Question: I'm trying to create a matrix with 4 rows and 10 columns and display the leading 0 for all the single digit numbers that will randomly get generated later. This is what I would like it to look like:  My teacher gave me this snippet as a way to format the numbers:
'''
print('{:02}'.format(variable))
'''
But when I use this in my function, it gives me the error:
I reworked my code and was able to get the leading zero, but now the 4x10 matrix is just 40 ints side by side. Anyone able to give me some help and an explanation?
My code:
'''
def printMatrix(matrix):
for r in range(ROWS):
for c in range(COLS):
print('{:02}'.format(matrix[r][c]), end=' ')
def main():
matrix = [0]*ROWS
for i in range(ROWS):
matrix[i] = [0]*COLS
printMatrix(matrix)
'''
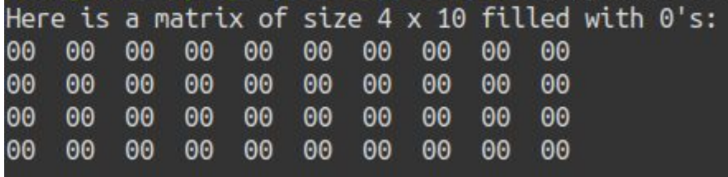
Answer: You're really close, looks like you may just need another 'print()' after the 'for'-loop to put a newline after each row. Try this:
'''
def printMatrix(matrix):
for r in range(ROWS):
for c in range(COLS):
print('{:02}'.format(matrix[r][c]), end=' ')
print()
'''
<URL>